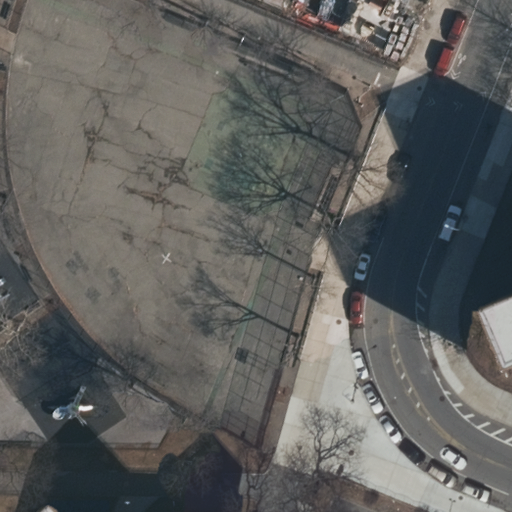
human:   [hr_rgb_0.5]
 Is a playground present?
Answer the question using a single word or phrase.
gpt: yes

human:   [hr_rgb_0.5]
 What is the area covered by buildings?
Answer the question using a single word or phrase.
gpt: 1060m2

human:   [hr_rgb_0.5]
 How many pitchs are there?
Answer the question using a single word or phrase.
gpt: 1

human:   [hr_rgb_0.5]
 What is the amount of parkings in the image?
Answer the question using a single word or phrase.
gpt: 1

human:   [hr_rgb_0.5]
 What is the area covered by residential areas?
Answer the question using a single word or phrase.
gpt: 10627m2

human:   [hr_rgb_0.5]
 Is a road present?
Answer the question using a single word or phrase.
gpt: yes

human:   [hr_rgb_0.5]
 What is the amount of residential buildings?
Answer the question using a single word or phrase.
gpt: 2

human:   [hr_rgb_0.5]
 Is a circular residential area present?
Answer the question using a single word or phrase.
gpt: no

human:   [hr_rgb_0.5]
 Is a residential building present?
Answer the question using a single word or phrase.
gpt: yes

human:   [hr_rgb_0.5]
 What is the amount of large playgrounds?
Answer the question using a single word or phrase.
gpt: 1

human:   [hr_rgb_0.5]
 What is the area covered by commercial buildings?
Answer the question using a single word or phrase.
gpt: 0m2

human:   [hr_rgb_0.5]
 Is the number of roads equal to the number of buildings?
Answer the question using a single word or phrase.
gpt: no

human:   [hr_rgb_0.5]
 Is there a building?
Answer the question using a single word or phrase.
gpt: yes

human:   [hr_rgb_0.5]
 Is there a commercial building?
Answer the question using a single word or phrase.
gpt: no

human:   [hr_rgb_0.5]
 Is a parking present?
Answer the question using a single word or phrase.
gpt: yes

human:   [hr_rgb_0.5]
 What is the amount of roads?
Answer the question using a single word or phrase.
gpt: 10

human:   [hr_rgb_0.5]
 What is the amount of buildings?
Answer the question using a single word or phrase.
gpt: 2

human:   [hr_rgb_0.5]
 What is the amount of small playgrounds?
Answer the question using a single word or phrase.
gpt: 0

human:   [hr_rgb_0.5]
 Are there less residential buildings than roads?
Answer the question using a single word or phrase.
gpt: yes

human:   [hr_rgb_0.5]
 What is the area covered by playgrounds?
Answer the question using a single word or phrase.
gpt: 930m2

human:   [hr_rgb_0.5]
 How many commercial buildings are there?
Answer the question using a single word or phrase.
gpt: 0

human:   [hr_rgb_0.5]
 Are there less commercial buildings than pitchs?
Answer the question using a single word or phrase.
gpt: yes

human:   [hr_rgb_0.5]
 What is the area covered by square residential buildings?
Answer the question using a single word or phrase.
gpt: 0m2

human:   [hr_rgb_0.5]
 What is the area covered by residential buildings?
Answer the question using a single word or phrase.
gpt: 1060m2

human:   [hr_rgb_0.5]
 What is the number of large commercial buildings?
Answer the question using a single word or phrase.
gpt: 0

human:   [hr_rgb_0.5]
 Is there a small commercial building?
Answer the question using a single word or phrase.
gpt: no

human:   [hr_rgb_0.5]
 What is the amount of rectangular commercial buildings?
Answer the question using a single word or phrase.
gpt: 0

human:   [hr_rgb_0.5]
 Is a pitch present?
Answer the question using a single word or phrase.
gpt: yes

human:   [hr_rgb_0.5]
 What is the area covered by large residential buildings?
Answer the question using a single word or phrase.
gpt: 1059m2

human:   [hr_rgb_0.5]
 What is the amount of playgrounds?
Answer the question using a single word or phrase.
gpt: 1

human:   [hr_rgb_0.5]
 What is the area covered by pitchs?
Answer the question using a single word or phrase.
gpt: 4332m2

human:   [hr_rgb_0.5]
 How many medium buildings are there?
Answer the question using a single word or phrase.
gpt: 0

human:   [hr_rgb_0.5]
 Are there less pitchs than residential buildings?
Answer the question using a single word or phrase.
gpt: yes

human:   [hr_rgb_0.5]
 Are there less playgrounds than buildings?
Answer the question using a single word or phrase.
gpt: yes

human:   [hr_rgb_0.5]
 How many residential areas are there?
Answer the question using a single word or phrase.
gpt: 1

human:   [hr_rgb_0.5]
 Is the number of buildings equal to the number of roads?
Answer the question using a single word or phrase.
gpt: no

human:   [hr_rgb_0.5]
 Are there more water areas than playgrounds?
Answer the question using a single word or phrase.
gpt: no

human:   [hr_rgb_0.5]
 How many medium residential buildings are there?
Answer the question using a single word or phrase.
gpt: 0

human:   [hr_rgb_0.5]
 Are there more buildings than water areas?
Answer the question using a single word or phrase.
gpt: yes

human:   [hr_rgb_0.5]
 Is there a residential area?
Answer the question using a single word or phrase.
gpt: yes

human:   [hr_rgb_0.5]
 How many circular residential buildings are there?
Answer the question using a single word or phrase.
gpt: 0

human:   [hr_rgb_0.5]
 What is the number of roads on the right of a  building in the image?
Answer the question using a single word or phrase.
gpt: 10

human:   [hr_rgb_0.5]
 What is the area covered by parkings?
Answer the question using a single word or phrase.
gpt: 20m2

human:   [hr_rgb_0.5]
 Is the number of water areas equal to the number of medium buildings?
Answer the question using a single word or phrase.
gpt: yes

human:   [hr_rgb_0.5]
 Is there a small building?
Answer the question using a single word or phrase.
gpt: yes

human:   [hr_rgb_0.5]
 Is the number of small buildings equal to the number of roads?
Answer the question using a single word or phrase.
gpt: no

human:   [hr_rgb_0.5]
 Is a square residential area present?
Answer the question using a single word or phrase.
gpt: no

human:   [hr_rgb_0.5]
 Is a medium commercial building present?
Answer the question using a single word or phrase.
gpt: no

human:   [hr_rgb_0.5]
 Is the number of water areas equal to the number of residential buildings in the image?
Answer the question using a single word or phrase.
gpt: no

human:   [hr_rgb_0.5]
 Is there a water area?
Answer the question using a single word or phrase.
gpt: no

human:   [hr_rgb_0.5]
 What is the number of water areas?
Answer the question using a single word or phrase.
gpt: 0

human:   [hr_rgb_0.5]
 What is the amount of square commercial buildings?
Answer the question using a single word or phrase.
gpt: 0

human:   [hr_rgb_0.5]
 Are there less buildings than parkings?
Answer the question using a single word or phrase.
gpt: no

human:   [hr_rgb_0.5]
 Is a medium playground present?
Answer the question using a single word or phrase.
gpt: no

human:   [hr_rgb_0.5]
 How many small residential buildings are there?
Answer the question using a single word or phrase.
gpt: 1

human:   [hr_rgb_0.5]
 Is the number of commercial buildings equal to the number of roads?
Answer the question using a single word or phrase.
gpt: no

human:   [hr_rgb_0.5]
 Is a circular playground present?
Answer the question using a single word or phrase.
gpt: no

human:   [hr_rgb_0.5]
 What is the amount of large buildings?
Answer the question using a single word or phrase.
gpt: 1

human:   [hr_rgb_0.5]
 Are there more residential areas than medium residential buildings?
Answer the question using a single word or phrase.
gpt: yes

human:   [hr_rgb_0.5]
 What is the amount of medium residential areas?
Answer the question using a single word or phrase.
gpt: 0

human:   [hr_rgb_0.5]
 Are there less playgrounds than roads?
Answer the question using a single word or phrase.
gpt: yes

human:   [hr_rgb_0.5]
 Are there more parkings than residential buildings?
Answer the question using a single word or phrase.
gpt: no

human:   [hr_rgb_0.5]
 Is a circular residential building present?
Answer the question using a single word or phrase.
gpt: no

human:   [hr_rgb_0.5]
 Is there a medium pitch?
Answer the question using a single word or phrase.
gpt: no